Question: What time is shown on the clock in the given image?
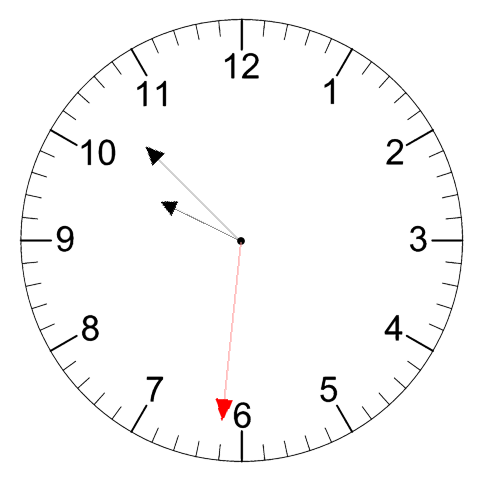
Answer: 09:52:31